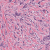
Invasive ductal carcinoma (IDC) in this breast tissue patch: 1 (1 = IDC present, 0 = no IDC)